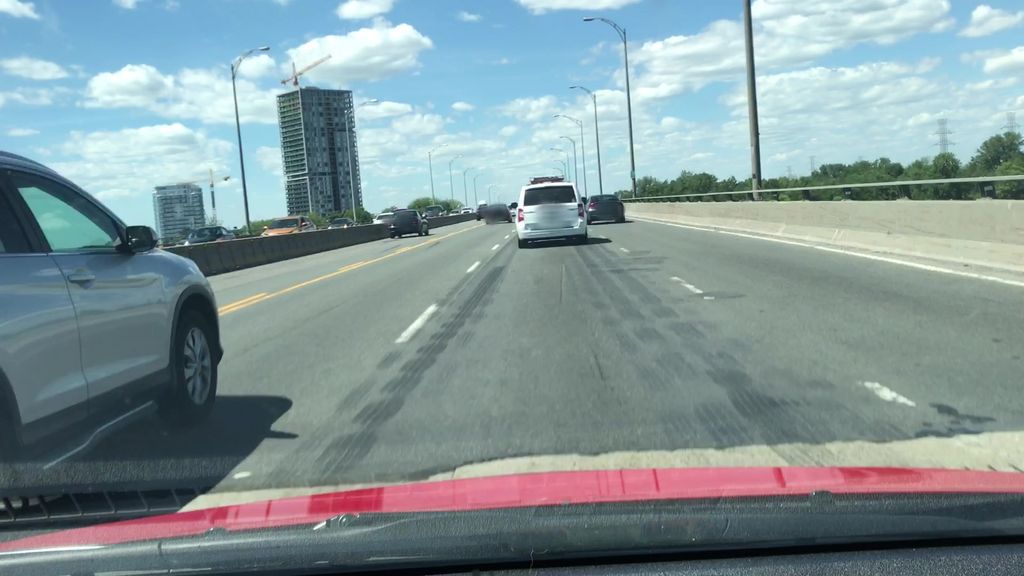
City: montreal